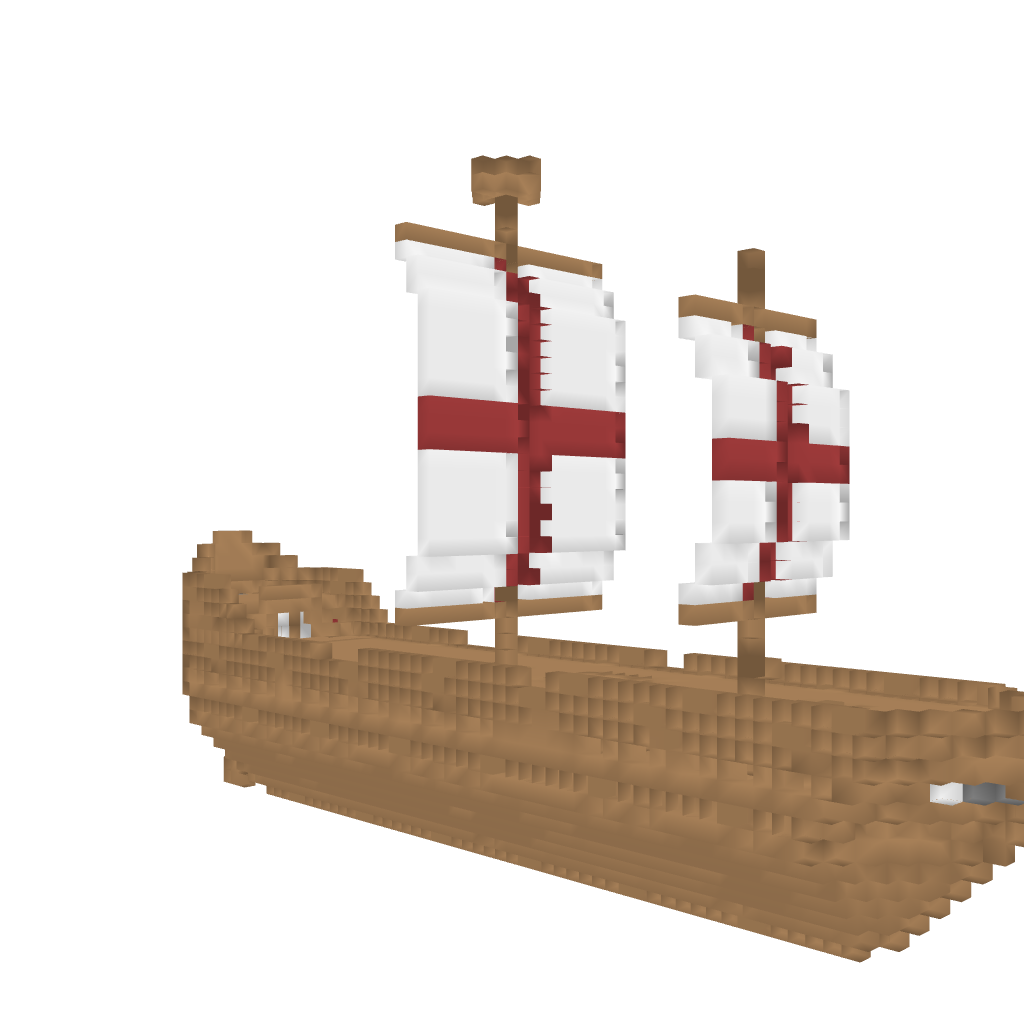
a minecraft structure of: HMS Spirit of Fire bad low quality